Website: bh-photo
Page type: customer-info-address
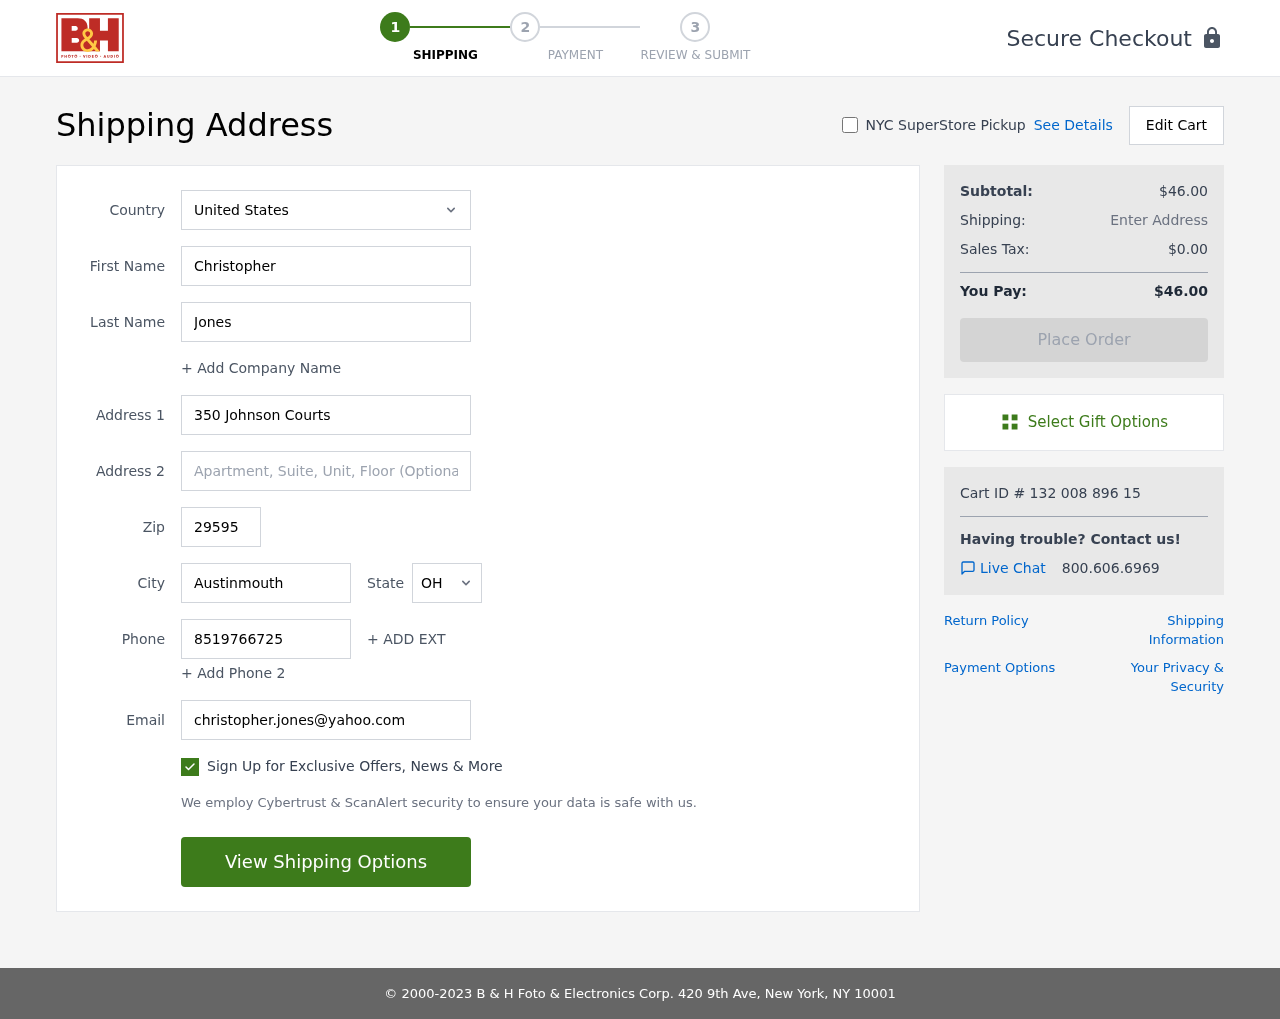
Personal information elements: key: PII_CITY
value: Austinmouth
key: PII_COUNTRY
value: United States
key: PII_EMAIL
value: christopher.jones@yahoo.com
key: PII_FIRSTNAME
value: Christopher
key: PII_LASTNAME
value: Jones
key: PII_PHONE
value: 8519766725
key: PII_POSTCODE
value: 29595
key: PII_STATE_ABBR
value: OH
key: PII_STREET
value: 350 Johnson Courts
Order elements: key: ORDER_SUBTOTAL
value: $46.00
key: ORDER_TAX
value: $0.00
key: ORDER_TOTAL
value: $46.00
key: ORDER_ID
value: Cart ID # 132 008 896 15